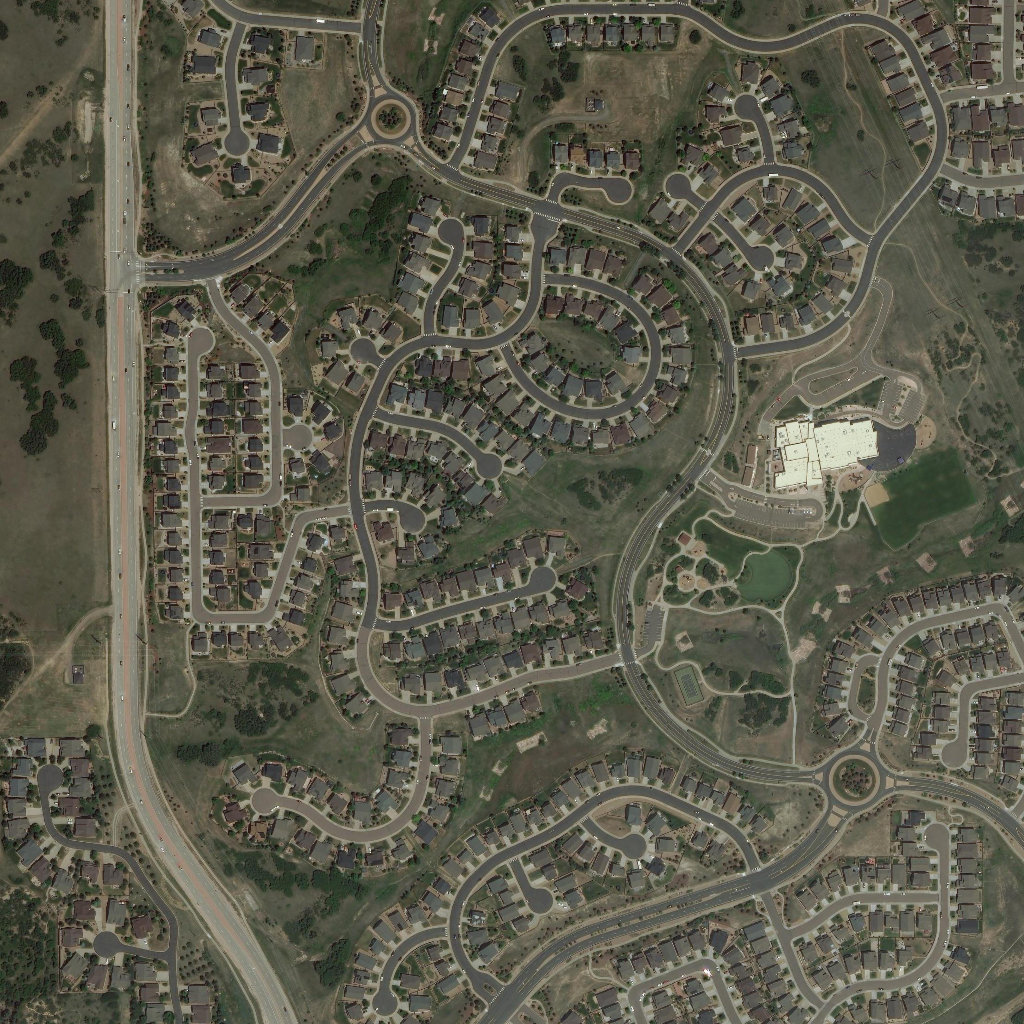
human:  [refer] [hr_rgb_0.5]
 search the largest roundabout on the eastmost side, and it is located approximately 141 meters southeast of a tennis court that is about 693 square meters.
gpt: <box>[[79, 72, 86, 79, 0]]</box>

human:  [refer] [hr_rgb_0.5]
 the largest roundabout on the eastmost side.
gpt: <box>[[79, 72, 86, 79, 0]]</box>

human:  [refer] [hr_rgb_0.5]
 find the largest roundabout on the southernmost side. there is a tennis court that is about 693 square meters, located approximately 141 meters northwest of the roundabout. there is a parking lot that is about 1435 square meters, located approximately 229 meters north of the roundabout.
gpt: <box>[[79, 72, 86, 79, 0]]</box>